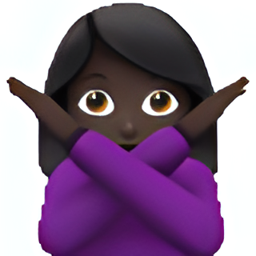
Name: woman gesturing not ok type 6
Emoji: 🙅🏿‍♀️
Group: People & Body
Sub-group: person-gesture